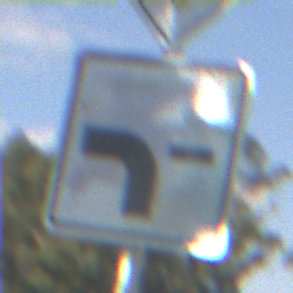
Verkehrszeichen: VerlaufVorfahrtsstrasse6
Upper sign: Vorfahrtsstrasse
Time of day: MorningAfternoon
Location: Outdoor (Nature)
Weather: PartlyCloudy
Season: NotSpecified
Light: Natural